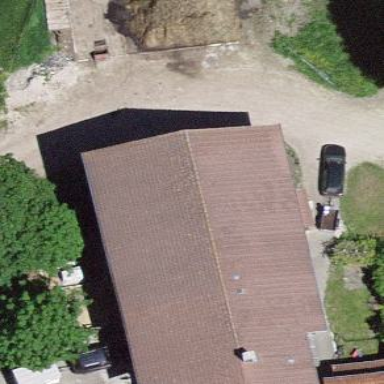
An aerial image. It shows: Farm building.